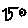
Label: flower